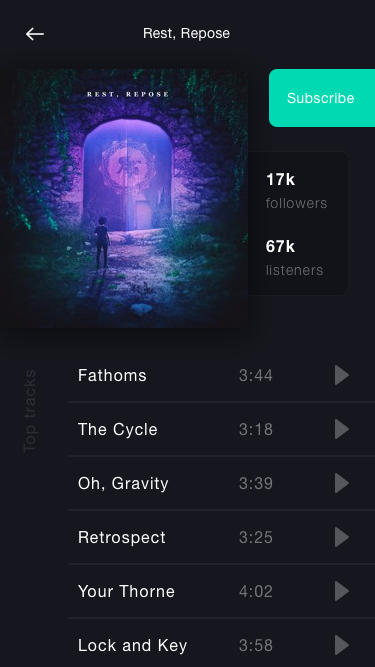
Text in this UI design:
17k
followers
67k
listeners
Fathoms
3:44
The Cycle
3:18
Oh, Gravity
3:39
Retrospect
3:25
Your Thorne
4:02
Lock and Key
3:58
Rest, Repose
Subscribe